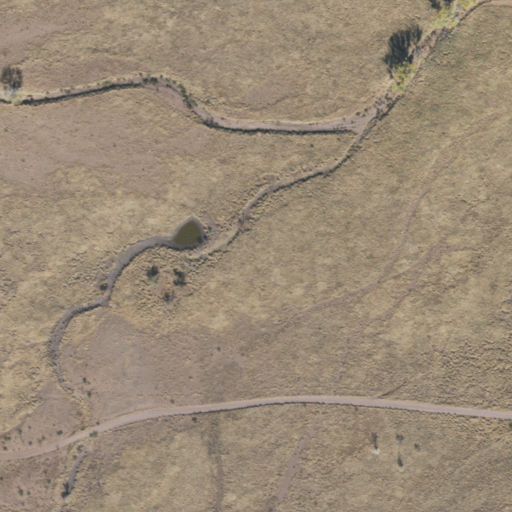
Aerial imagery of valley in Arizona named O'Donnell Canyon containing shrub and grassland